Question:
I have this code
'''
public class BarChartBuilder extends SherlockFragment implements Serializable {
@InjectView(R.id.chart)
LinearLayout chartContainer;
private XYMultipleSeriesDataset ChartDataSeries;
private XYMultipleSeriesRenderer DataRenderer = new XYMultipleSeriesRenderer();
private GraphicalView ChartView;
public Chart chart;
@Override
public void onCreate(Bundle savedInstanceState) {
super.onCreate(savedInstanceState);
setHasOptionsMenu(true);
}
@Override
public View onCreateView(LayoutInflater inflater, ViewGroup container, Bundle savedInstanceState) {
super.onCreateView(inflater, container, savedInstanceState);
View parent = inflater.inflate(R.layout.xy_chart, null);
ButterKnife.inject(this, parent);
String[] titles = chart.categories.toArray(new String[0]);
List<double[]> values = new ArrayList<double[]>();
DataRenderer = buildBarRenderer(chart.values.size());
DataRenderer.setLabelsColor(Color.BLACK);
DataRenderer.setLabelsTextSize(18);
DataRenderer.setChartTitleTextSize(12);
DataRenderer.setAxisTitleTextSize(18);
DataRenderer.setBarWidth(18);
DataRenderer.setXLabelsAlign(Paint.Align.CENTER);
DataRenderer.setXLabels(0);
DataRenderer.setYLabels(0);
DataRenderer.setOrientation(XYMultipleSeriesRenderer.Orientation.HORIZONTAL);
double max = getMaxValue();
setChartSettings(DataRenderer, "", chart.metadata.xAxis.labels.get(0),
chart.metadata.yAxis.labels.get(0),
0.0, chart.values.size() + 2,
0.0, max + Math.round(max / 2),
Color.GRAY, Color.LTGRAY);
DataRenderer.setShowLegend(false);
DataRenderer.setPanEnabled(true, false);
int length = DataRenderer.getSeriesRendererCount();
for (int i = 0; i < length; i++) {
XYSeriesRenderer seriesRenderer = (XYSeriesRenderer) DataRenderer.getSeriesRendererAt(i);
seriesRenderer.setDisplayChartValues(true);
}
for (Double value : chart.values) {
values.add(new double[]{value});
}
ChartDataSeries = buildBarDataSet(titles, values);
prepareChartView();
ChartView.repaint();
ChartView.toString();
return parent;
}
private double getMaxValue() {
double max = 0;
for (Double d : chart.values) {
if (d > max) {
max = d;
}
}
return max;
}
@Override
public void onSaveInstanceState(Bundle outState) {
super.onSaveInstanceState(outState);
outState.putSerializable("current_series", ChartDataSeries);
outState.putSerializable("current_renderer", DataRenderer);
}
@Override
public void onActivityCreated(Bundle savedInstanceState) {
super.onActivityCreated(savedInstanceState);
if (savedInstanceState != null) {
// ChartDataSeries = (CategorySeries) savedInstanceState.getSerializable("current_series");
// DataRenderer = (DefaultRenderer) savedInstanceState.getSerializable("current_renderer");
}
}
@Override
public void onResume() {
super.onResume();
if (ChartView == null) {
prepareChartView();
} else {
ChartView.repaint();
}
}
private void prepareChartView() {
ChartView = ChartFactory.getBarChartView(getActivity(), ChartDataSeries, DataRenderer, BarChart.Type.DEFAULT);
DataRenderer.setClickEnabled(true);
ChartView.setOnClickListener(new View.OnClickListener() {
@Override
public void onClick(View v) {
SeriesSelection seriesSelection = ChartView.getCurrentSeriesAndPoint();
if (seriesSelection == null) {
Toast.makeText(getActivity(), "No chart element selected", Toast.LENGTH_SHORT)
.show();
} else {
/* for (int i = 0; i < ChartDataSeries.getItemCount(); i++) {
DataRenderer.getSeriesRendererAt(i).setHighlighted(i == seriesSelection.getPointIndex());
}*/
ChartView.repaint();
Toast.makeText(
getActivity(),
"Chart data point index " + seriesSelection.getPointIndex() + " selected"
+ " point value=" + seriesSelection.getValue(), Toast.LENGTH_SHORT).show();
}
}
});
chartContainer.addView(ChartView, new LinearLayout.LayoutParams(LinearLayout.LayoutParams.MATCH_PARENT,
LinearLayout.LayoutParams.MATCH_PARENT));
}
@Override
public void onCreateOptionsMenu(Menu menu, MenuInflater inflater) {
menu.clear();
MenuInflater menuInflater = getSherlockActivity().getSupportMenuInflater();
menuInflater.inflate(R.menu.user_profile, menu);
}
@Override
public boolean onOptionsItemSelected(MenuItem item) {
return super.onOptionsItemSelected(item);
}
protected XYMultipleSeriesDataset buildBarDataSet(String[] titles, List<double[]> values) {
XYMultipleSeriesDataset dataSet = new XYMultipleSeriesDataset();
int length = titles.length;
for (int i = 0; i < length; i++) {
DataRenderer.addXTextLabel(i + 1, titles[i]);
XYSeries series = new XYSeries("");
double[] v = values.get(i);
int seriesLength = v.length;
for (int k = 0; k < seriesLength; k++) {
series.add((i + 1), v[k]);
}
dataSet.addSeries(series);
}
return dataSet;
}
protected XYMultipleSeriesRenderer buildBarRenderer(int size) {
int[] colors = new int[]{Color.GREEN, Color.BLUE, Color.MAGENTA, Color.CYAN, Color.GRAY, Color.YELLOW, Color.RED};
XYMultipleSeriesRenderer renderer = new XYMultipleSeriesRenderer();
for (int i = 0; i < size; i++) {
XYSeriesRenderer r = new XYSeriesRenderer();
r.setColor(colors[i % colors.length]);
r.setChartValuesTextSize(24);
r.setChartValuesTextAlign(Paint.Align.CENTER);
renderer.addSeriesRenderer(r);
}
return renderer;
}
protected void setChartSettings(XYMultipleSeriesRenderer renderer, String title, String xTitle,
String yTitle, double xMin, double xMax, double yMin, double yMax, int axesColor,
int labelsColor) {
renderer.setChartTitle(title);
renderer.setXTitle(xTitle);
renderer.setYTitle(yTitle);
renderer.setXAxisMin(xMin);
renderer.setXAxisMax(xMax);
renderer.setYAxisMin(yMin);
renderer.setYAxisMax(yMax);
renderer.setAxesColor(axesColor);
renderer.setLabelsColor(labelsColor);
}
}
'''
I think the problem is in this part
'''
DataRenderer.addXTextLabel(i + 1, titles[i]);
XYSeries series = new XYSeries("");
double[] v = values.get(i);
int seriesLength = v.length;
for (int k = 0; k < seriesLength; k++) {
series.add((i + 1), v[k]);
}
'''
but I am using i+1 for x part for the label and for the column , why are the lablels not appearing correctly aligned under their columns ?
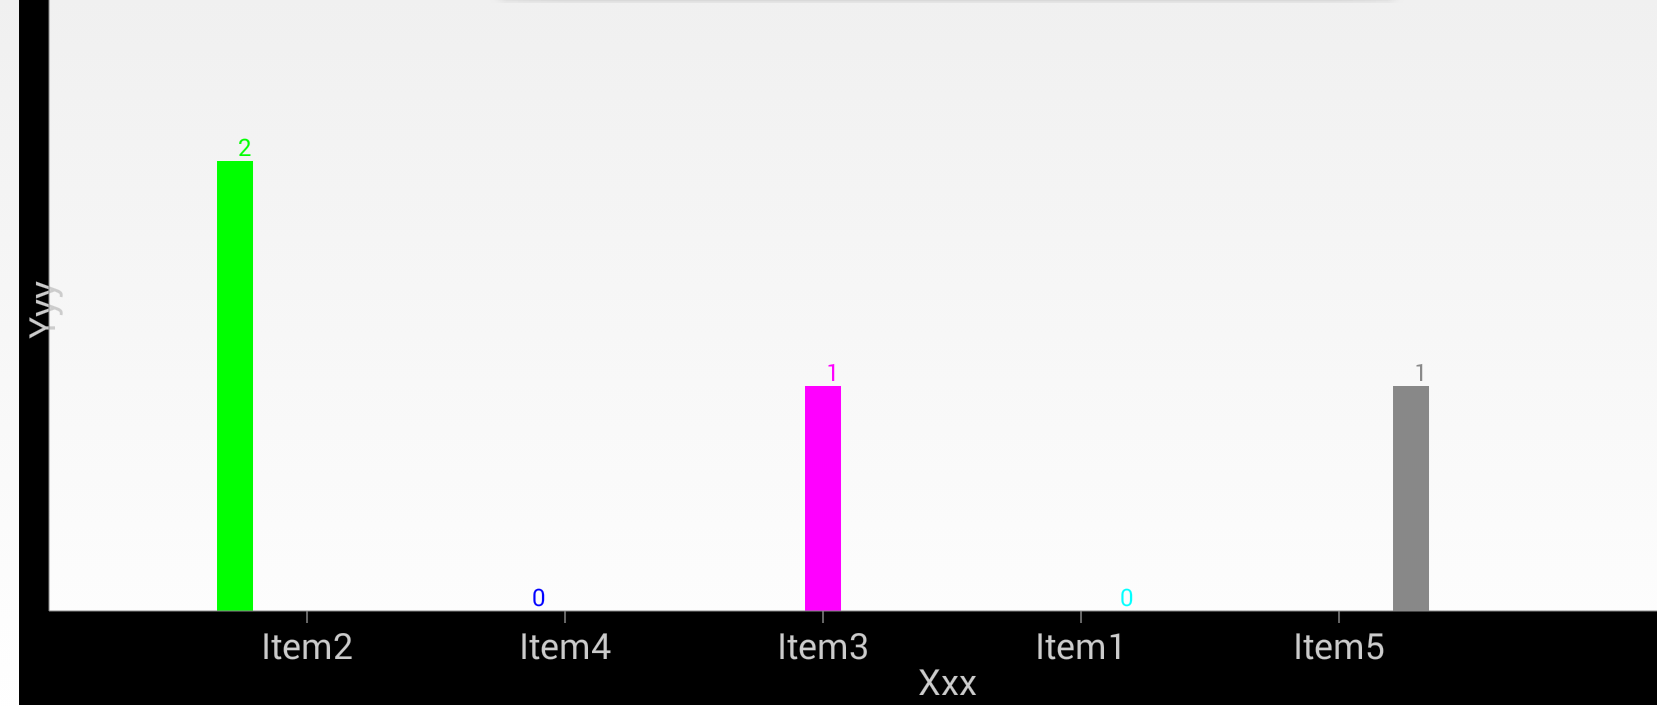
Answer: I solved my problem with help of the following answer
<URL>
I handled it by setting the Type from Type.Default to Type.Stacked in the getBarChartView.
'''
ChartFactory.getBarChartView(TestSevenDay1.this, dataset, multiRenderer, Type.STACKED);
'''